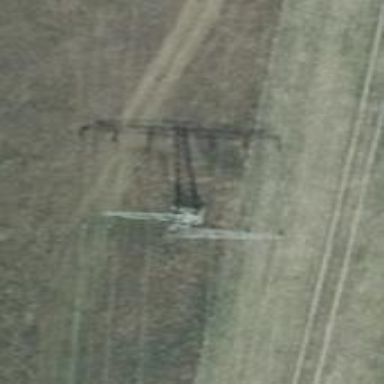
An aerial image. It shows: Power tower.